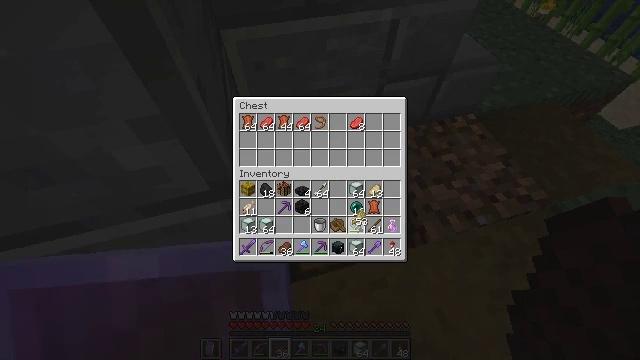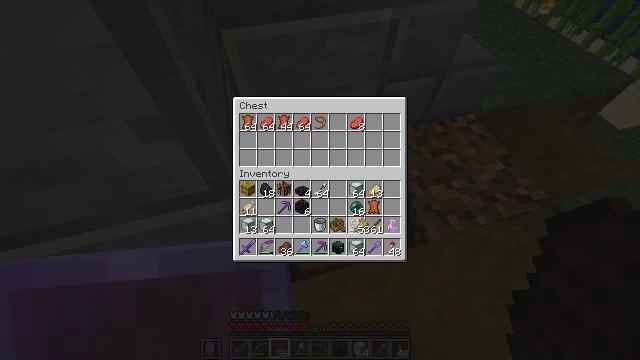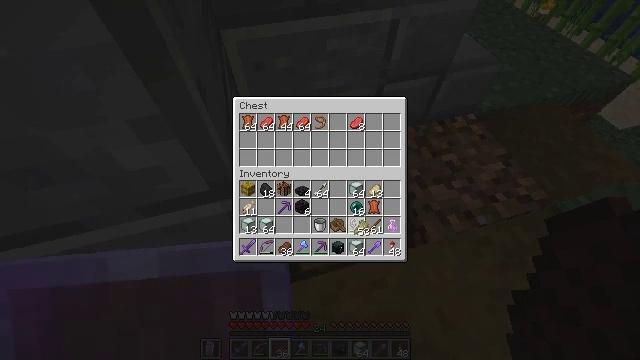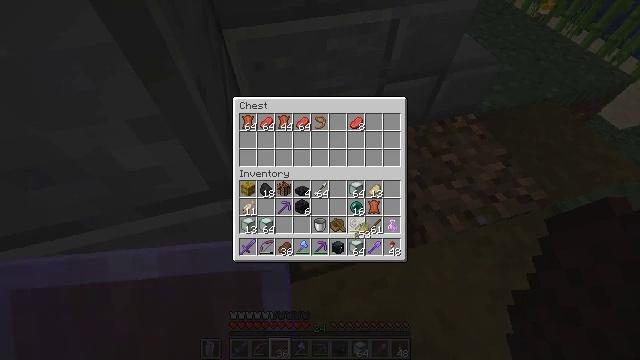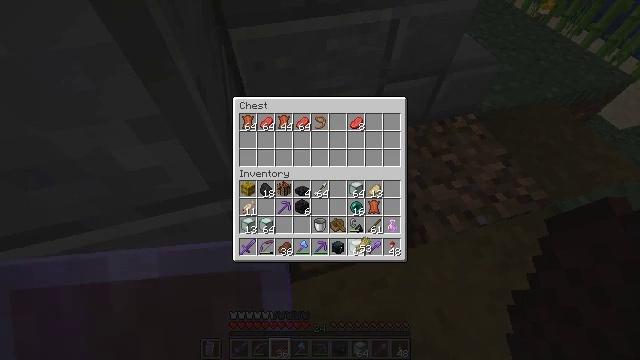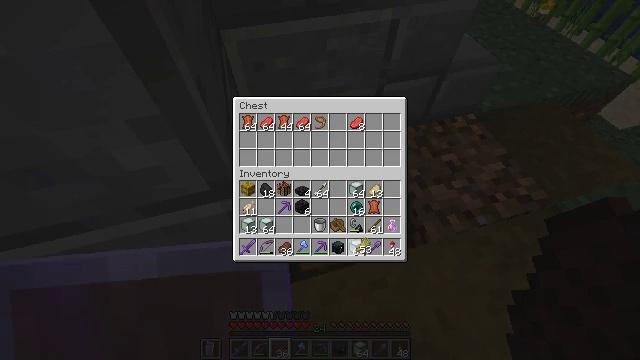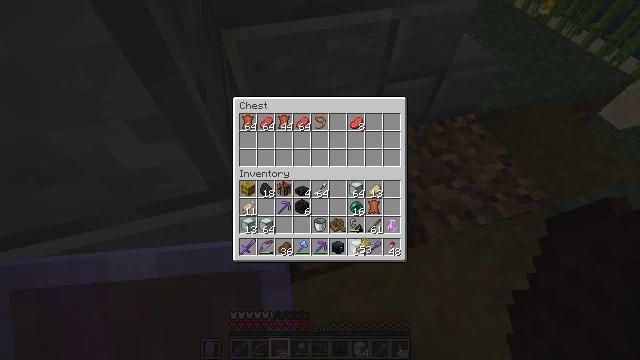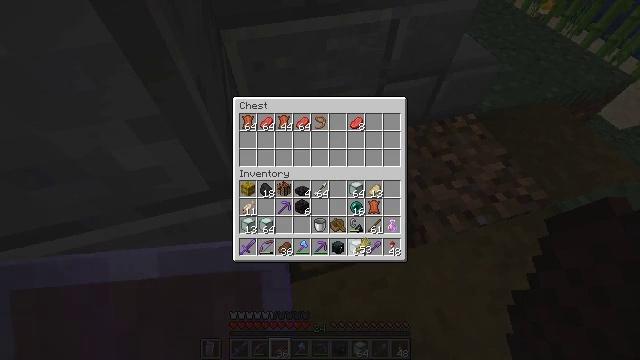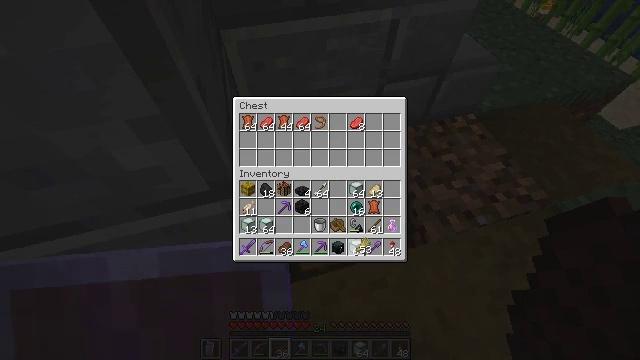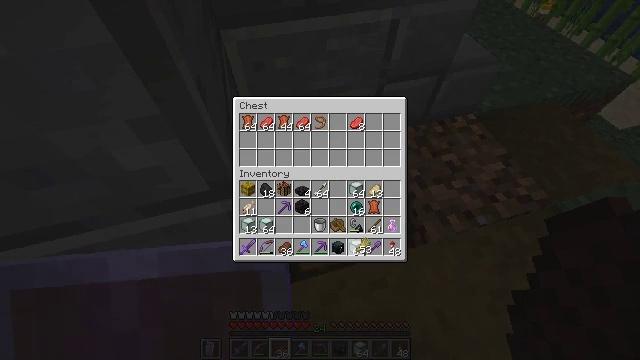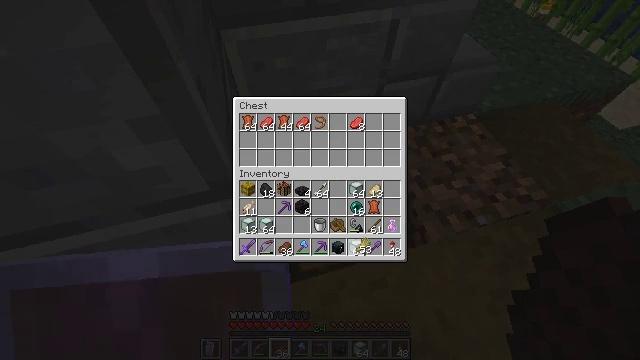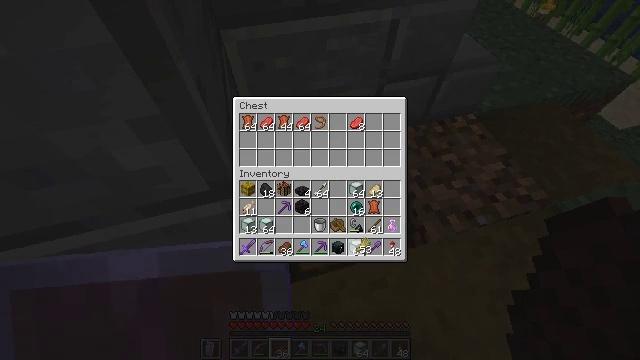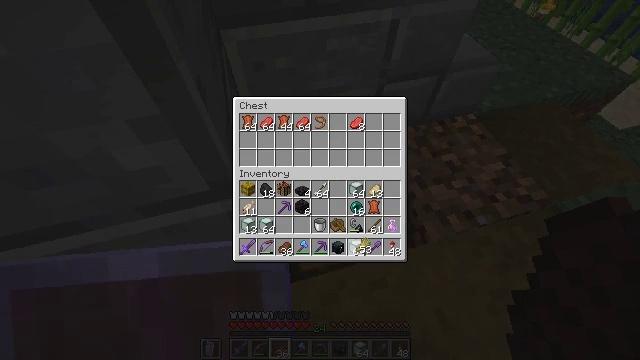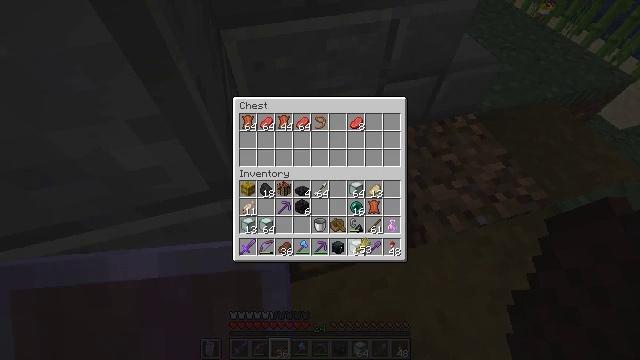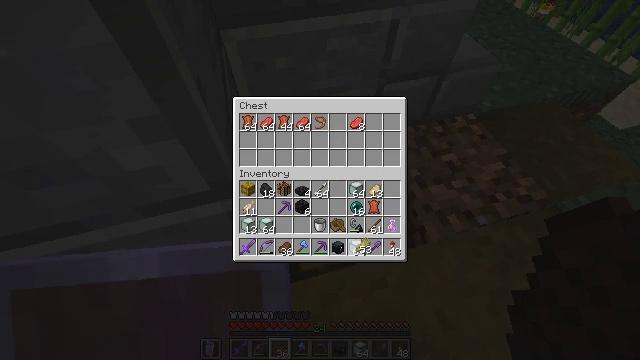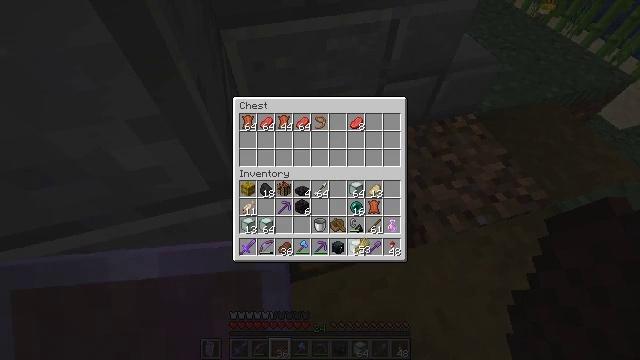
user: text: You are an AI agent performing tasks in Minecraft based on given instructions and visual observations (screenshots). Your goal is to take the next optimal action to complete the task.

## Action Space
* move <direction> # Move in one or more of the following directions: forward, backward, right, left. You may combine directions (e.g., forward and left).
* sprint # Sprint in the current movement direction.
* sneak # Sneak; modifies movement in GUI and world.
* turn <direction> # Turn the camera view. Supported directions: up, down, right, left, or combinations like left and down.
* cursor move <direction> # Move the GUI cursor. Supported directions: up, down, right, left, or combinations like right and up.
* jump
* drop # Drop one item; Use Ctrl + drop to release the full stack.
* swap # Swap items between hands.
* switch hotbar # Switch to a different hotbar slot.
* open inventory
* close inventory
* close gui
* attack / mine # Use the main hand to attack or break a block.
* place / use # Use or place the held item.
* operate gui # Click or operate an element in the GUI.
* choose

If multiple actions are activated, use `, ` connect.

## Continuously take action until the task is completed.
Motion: motion action
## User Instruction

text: Hunt animals.
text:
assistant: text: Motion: turn down
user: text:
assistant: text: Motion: no_op
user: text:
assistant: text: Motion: no_op
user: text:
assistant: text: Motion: turn down
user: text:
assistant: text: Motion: no_op
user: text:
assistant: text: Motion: no_op
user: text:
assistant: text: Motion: no_op
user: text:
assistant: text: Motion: no_op
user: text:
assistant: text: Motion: no_op
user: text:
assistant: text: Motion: no_op
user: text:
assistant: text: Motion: no_op
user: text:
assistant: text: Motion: no_op
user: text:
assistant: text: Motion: no_op
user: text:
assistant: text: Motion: no_op
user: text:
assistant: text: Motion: no_op
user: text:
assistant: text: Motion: no_op
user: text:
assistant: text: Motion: no_op
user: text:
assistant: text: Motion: no_op
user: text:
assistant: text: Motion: no_op
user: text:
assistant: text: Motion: no_op
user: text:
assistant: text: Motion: attack / mine
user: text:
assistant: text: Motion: attack / mine
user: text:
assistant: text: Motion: attack / mine
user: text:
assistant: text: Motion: no_op
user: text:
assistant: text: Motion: no_op
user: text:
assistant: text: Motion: no_op
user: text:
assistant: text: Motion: no_op
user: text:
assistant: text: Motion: no_op
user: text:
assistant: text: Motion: no_op
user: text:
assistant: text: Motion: no_op